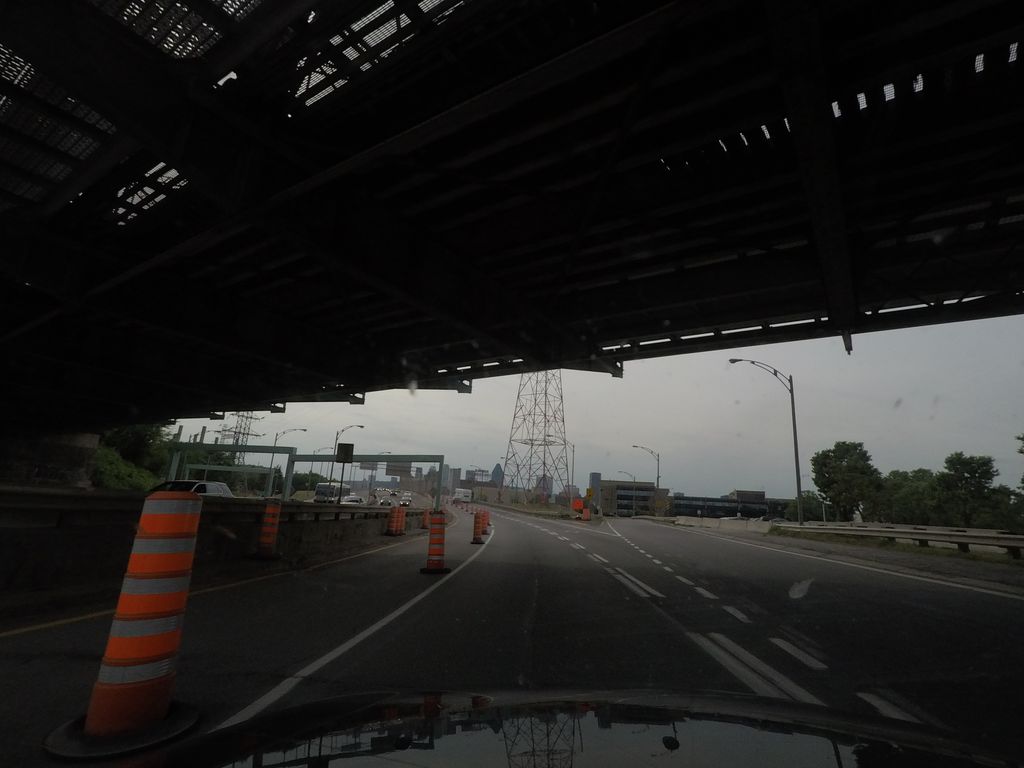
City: montreal